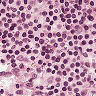
Metastatic tissue present: no